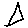
Label: triangle